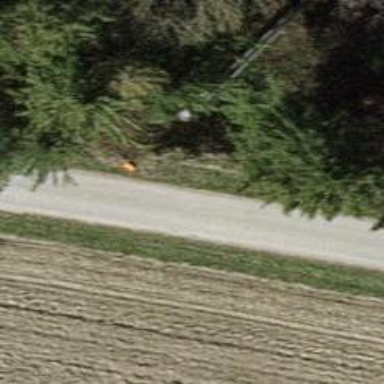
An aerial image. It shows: Pipeline marker.